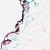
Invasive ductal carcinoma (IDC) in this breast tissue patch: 0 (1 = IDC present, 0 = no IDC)